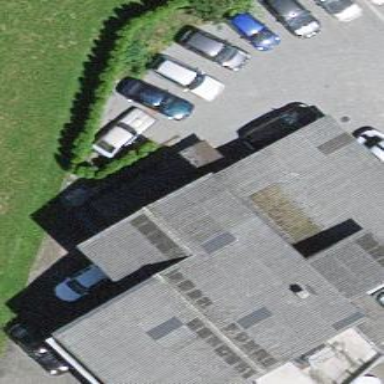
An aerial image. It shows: Residential building.